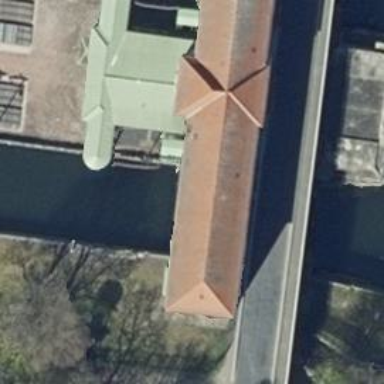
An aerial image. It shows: Lock gate on waterway.